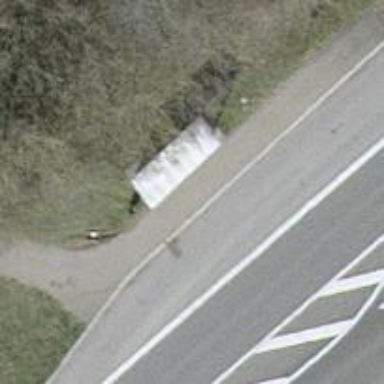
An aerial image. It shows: Public transport shelter.